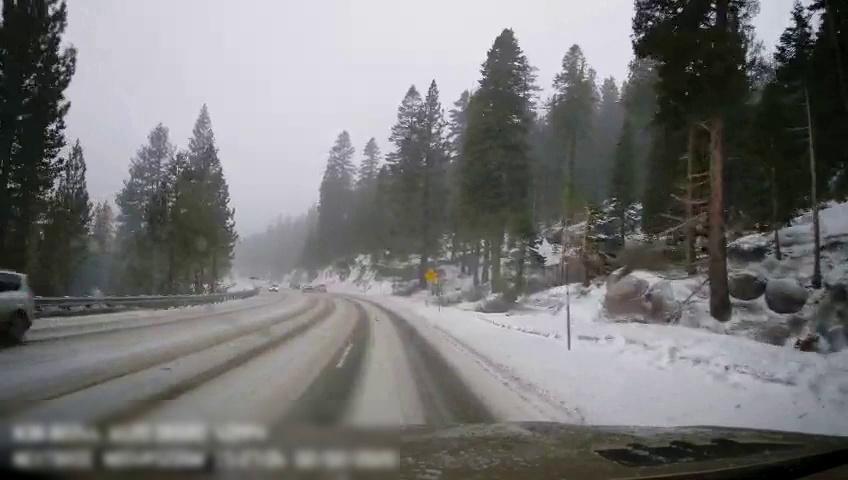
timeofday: Day
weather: Snowy
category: Drivable Space
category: Vehicles | SUV
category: Vehicles | SUV
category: Vehicles | Car
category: Vehicles | SUV
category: Lanes | Current Lane
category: Traffic | Signs